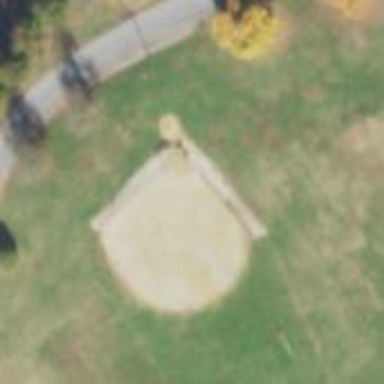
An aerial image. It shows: Baseball pitch for leisure land activities.